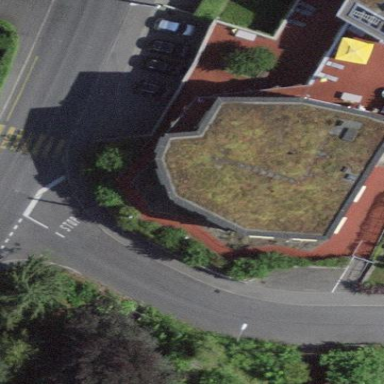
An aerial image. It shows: Red residential building with flat roof.